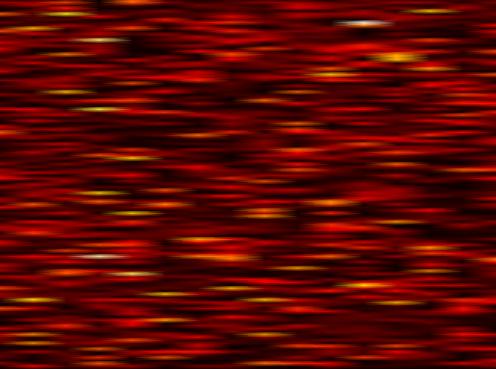
Label: WOLA